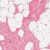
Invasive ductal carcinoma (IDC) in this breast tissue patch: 0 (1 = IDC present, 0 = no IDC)